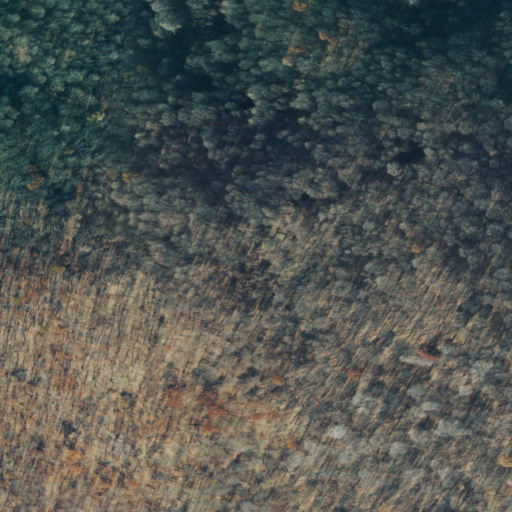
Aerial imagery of mountain in Ohio named Barrett Hill containing only deciduous forest